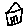
Label: house